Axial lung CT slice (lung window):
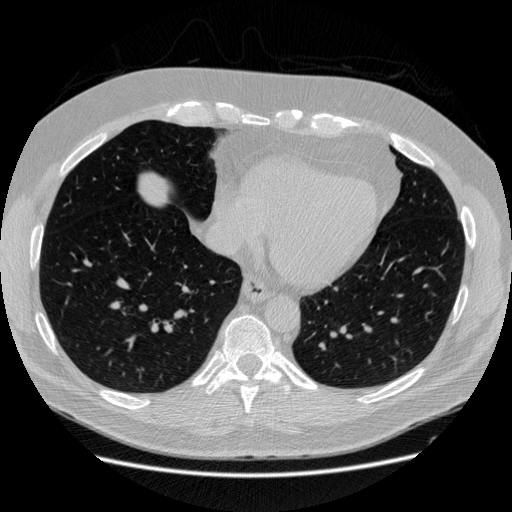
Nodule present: no